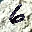
Label: 6